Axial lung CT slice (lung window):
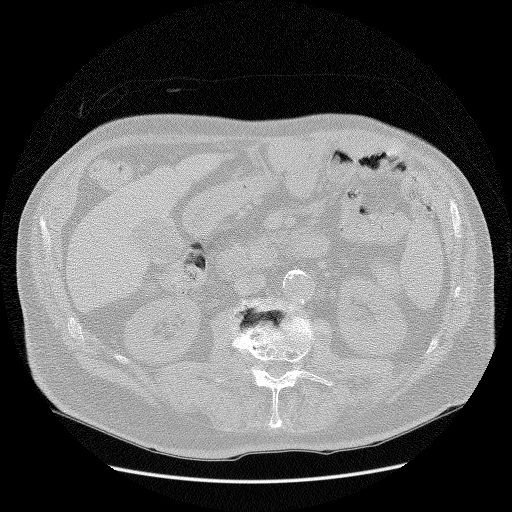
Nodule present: no